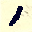
Label: 1